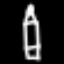
Label: pencil